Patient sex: M
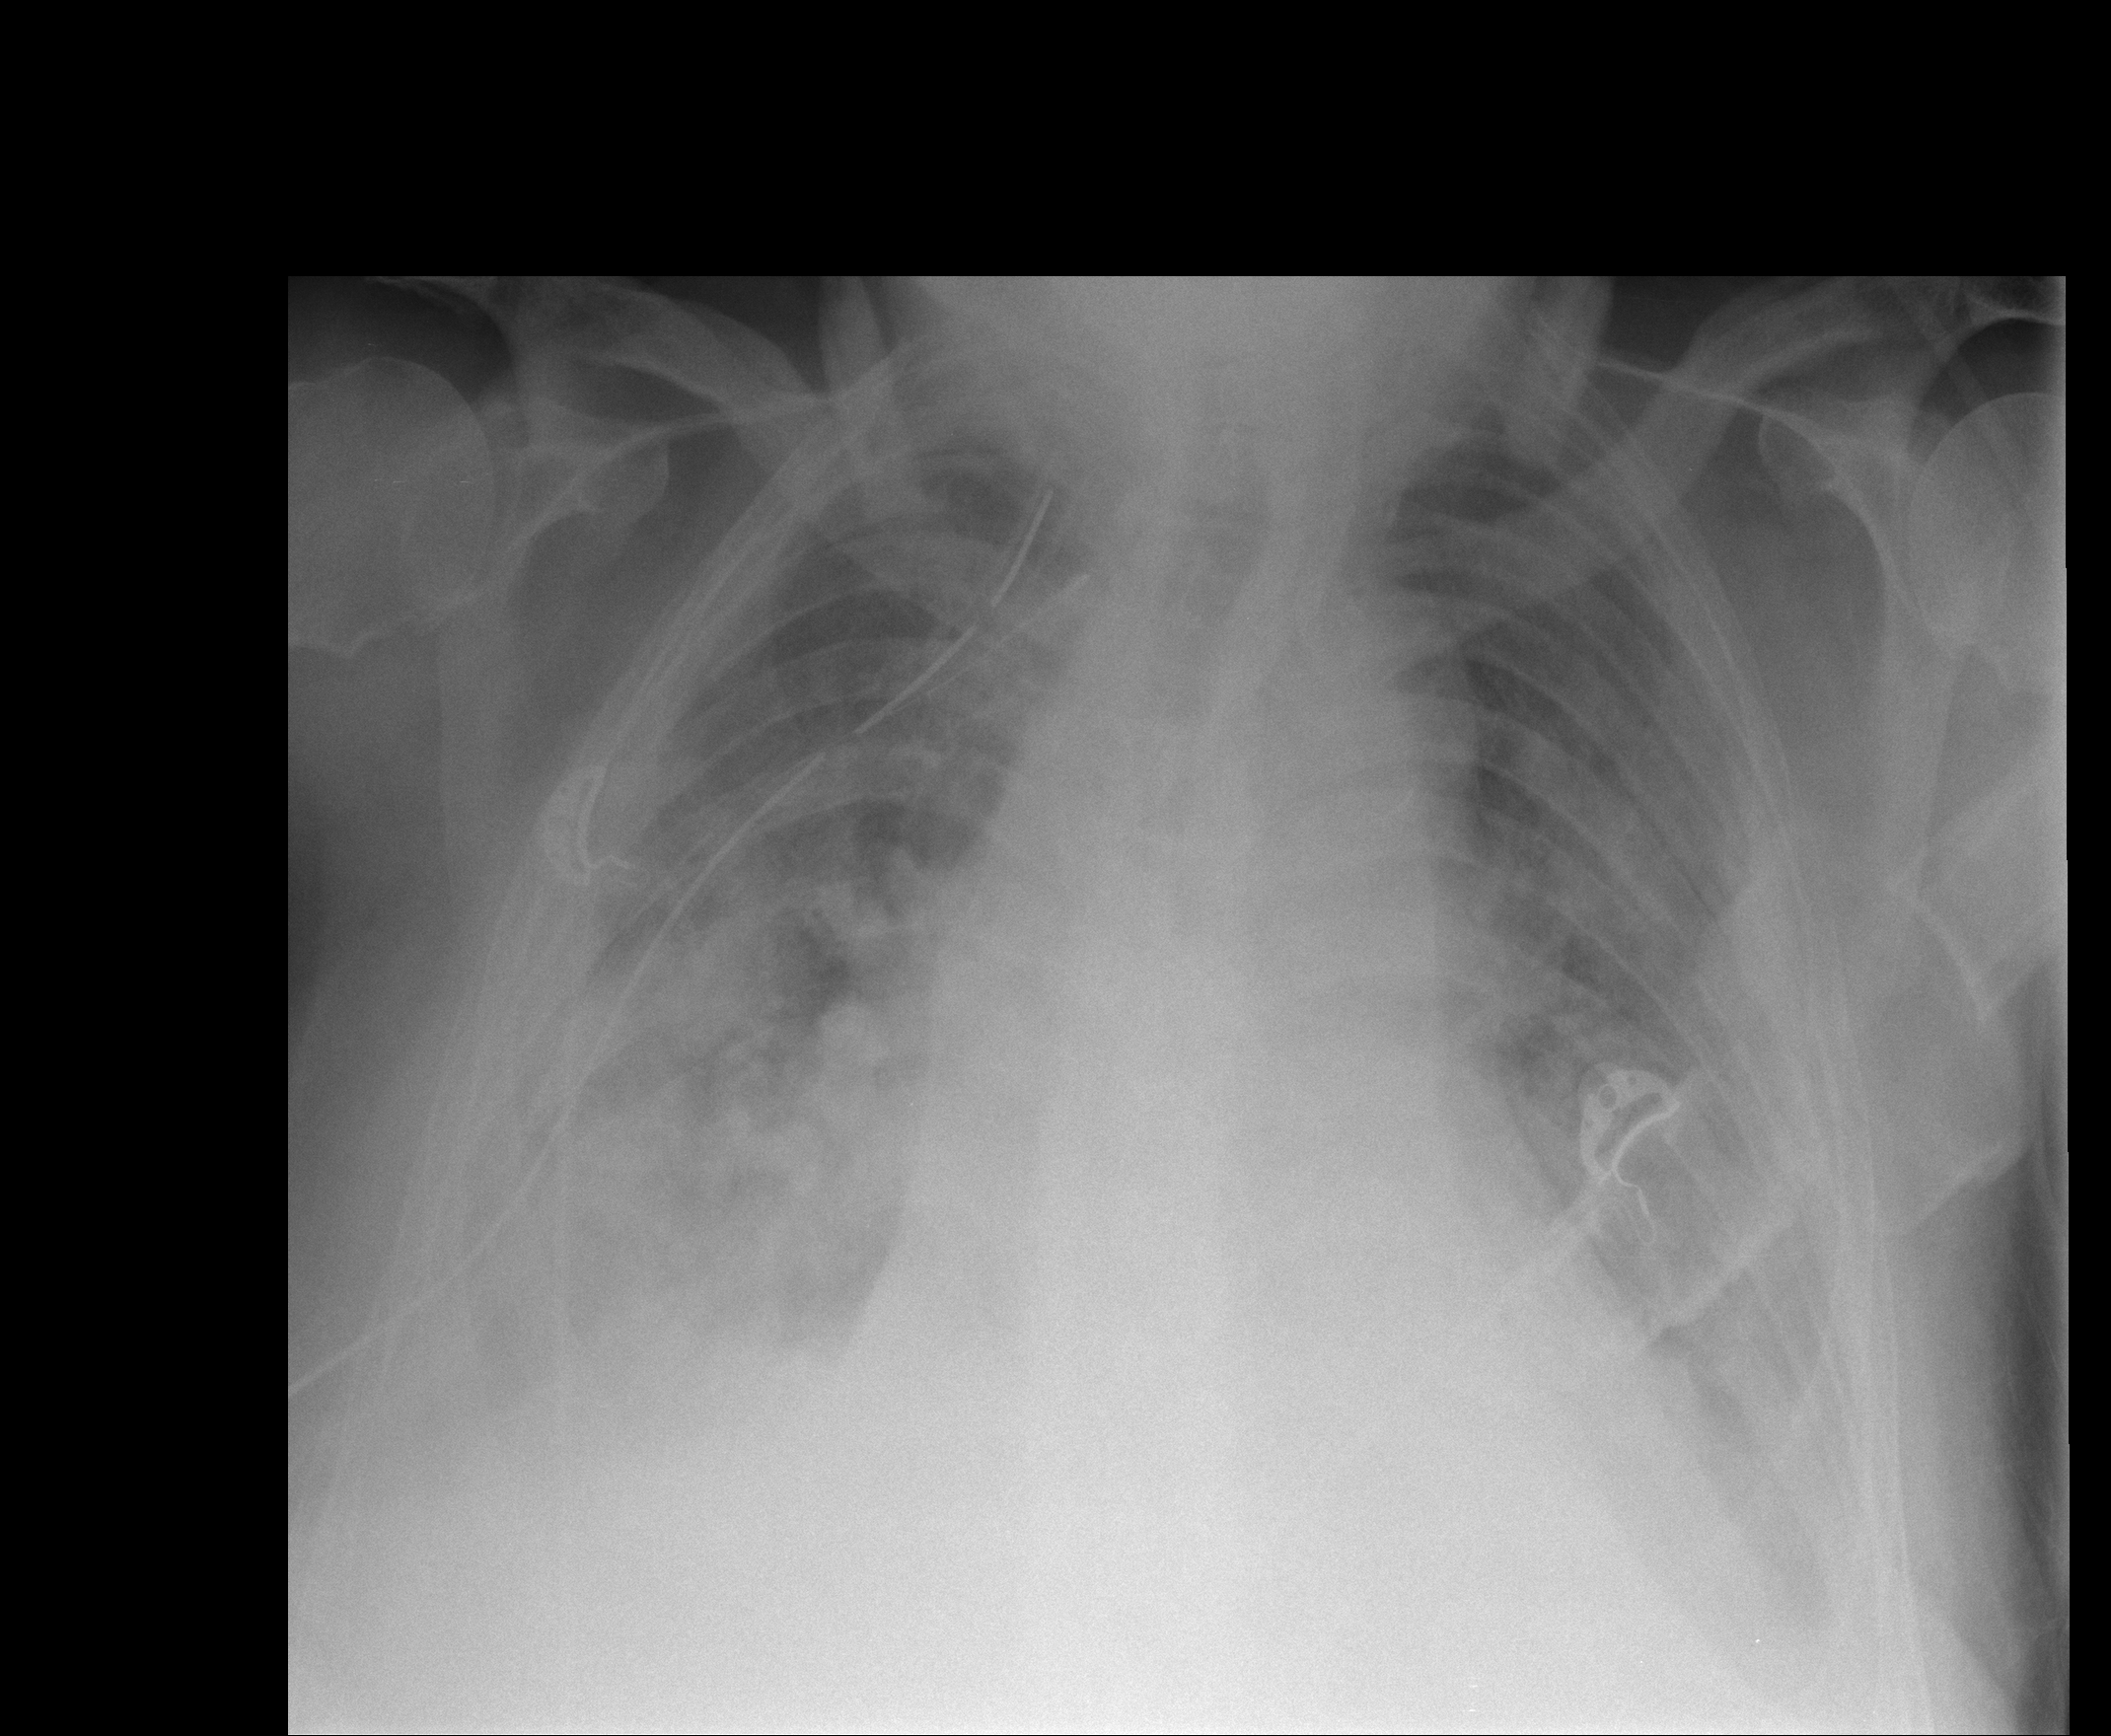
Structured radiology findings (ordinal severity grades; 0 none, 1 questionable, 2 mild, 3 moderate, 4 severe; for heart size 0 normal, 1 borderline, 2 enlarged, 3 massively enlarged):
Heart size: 0
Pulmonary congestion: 1
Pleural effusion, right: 2
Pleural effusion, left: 2
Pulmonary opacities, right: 2
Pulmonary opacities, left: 2
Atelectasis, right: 3
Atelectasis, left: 2